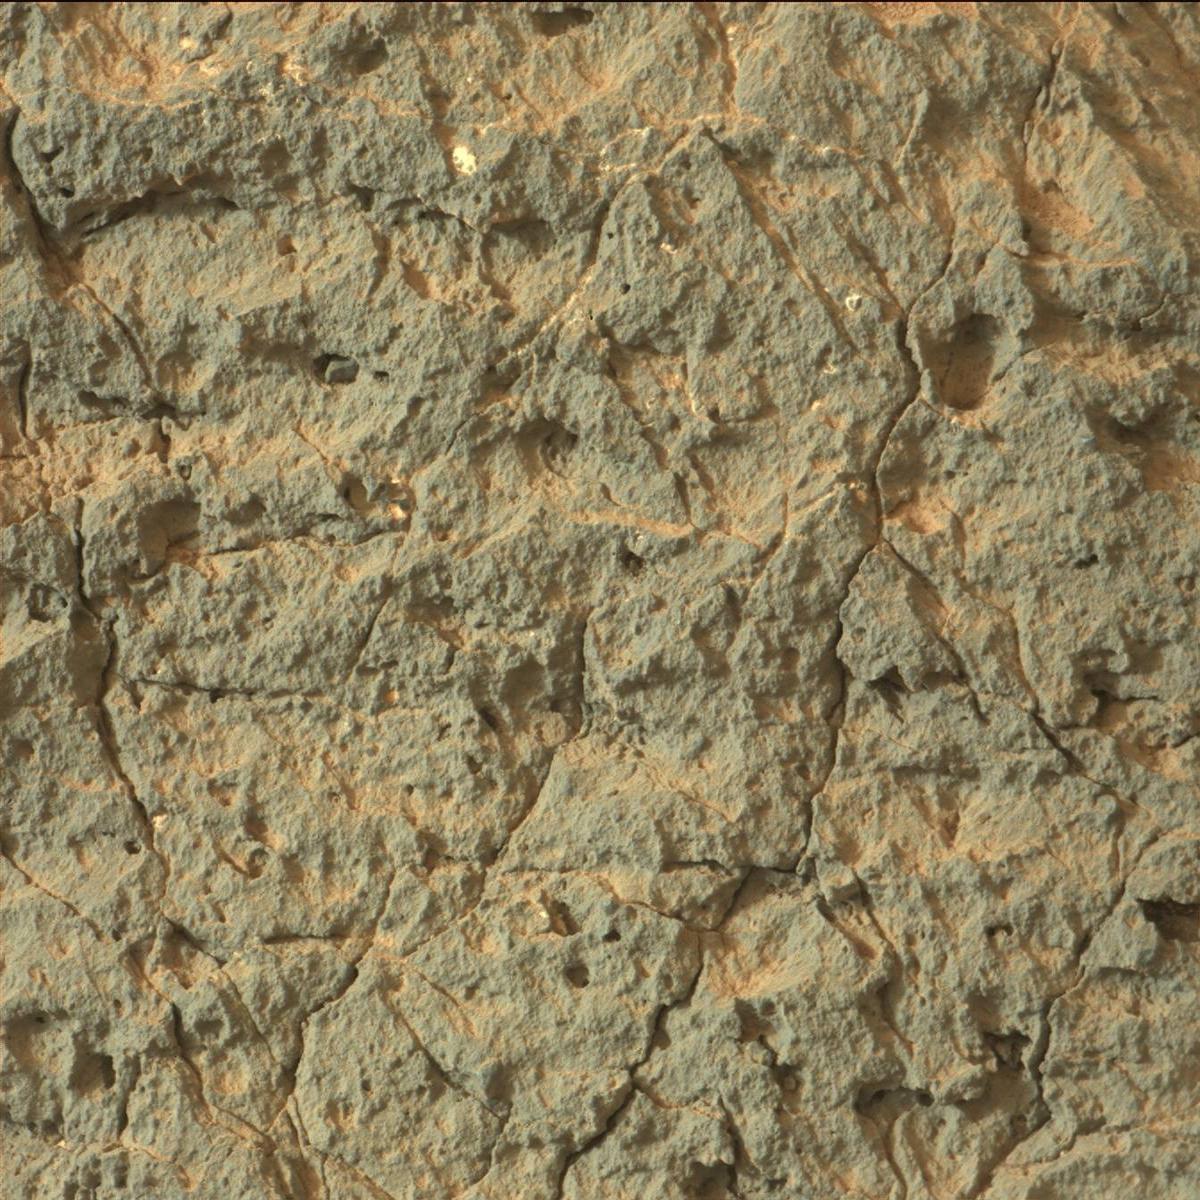
Terrain classes present: Bedrock